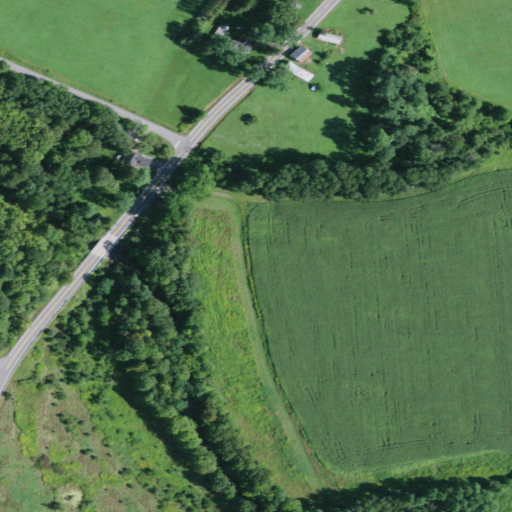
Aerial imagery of valley in New York named Dunbar Hollow containing cultivated crops, pasture, mixed forest, open development, deciduous forest, low intensity development, woody wetlands, grassland, and medium intensity development